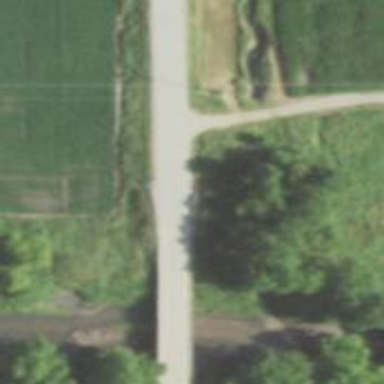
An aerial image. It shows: Secondary road crossing bridge.